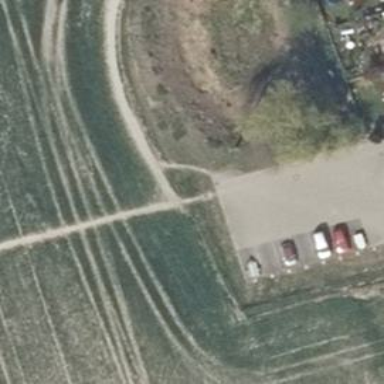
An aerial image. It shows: Path on the ground.